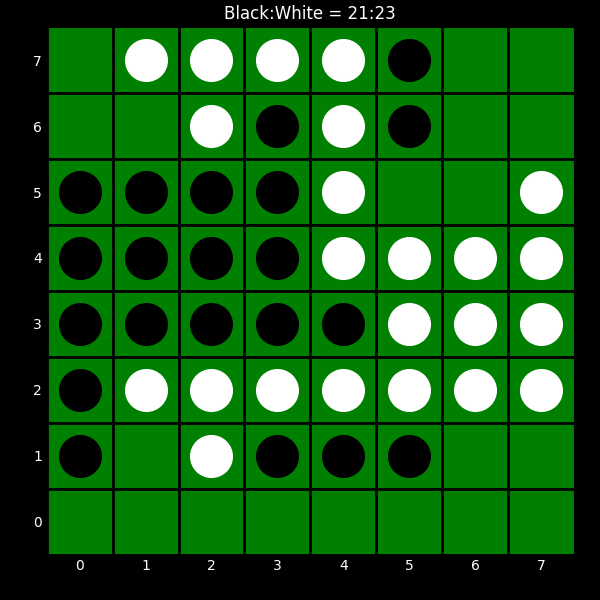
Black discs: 21
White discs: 23